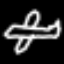
Label: airplane